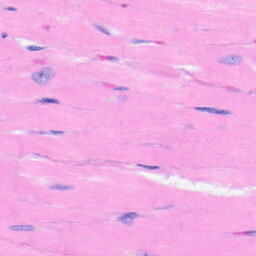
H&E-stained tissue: Heart